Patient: sex M, age 51
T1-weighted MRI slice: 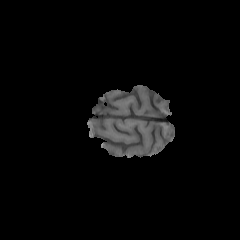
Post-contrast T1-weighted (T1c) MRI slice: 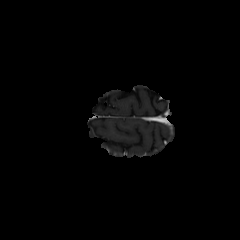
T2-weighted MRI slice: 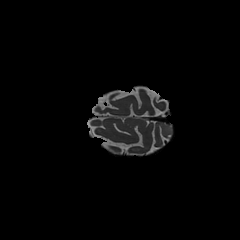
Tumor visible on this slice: no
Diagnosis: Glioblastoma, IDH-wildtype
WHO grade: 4